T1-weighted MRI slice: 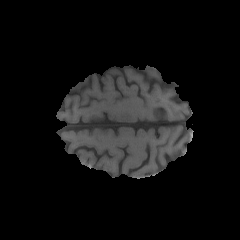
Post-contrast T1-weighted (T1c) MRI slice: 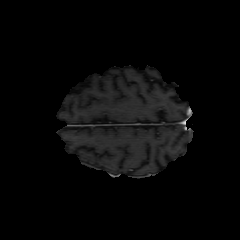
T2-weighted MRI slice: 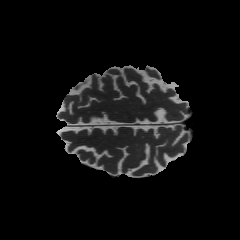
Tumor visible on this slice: no